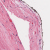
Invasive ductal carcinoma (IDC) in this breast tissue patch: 0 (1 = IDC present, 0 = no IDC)